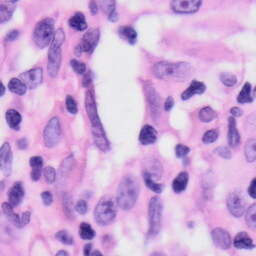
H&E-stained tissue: Skin